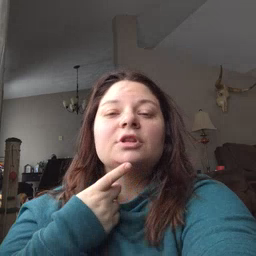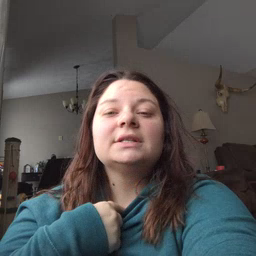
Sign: thirsty